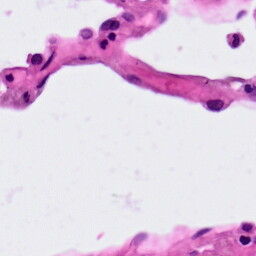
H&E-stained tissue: Lung